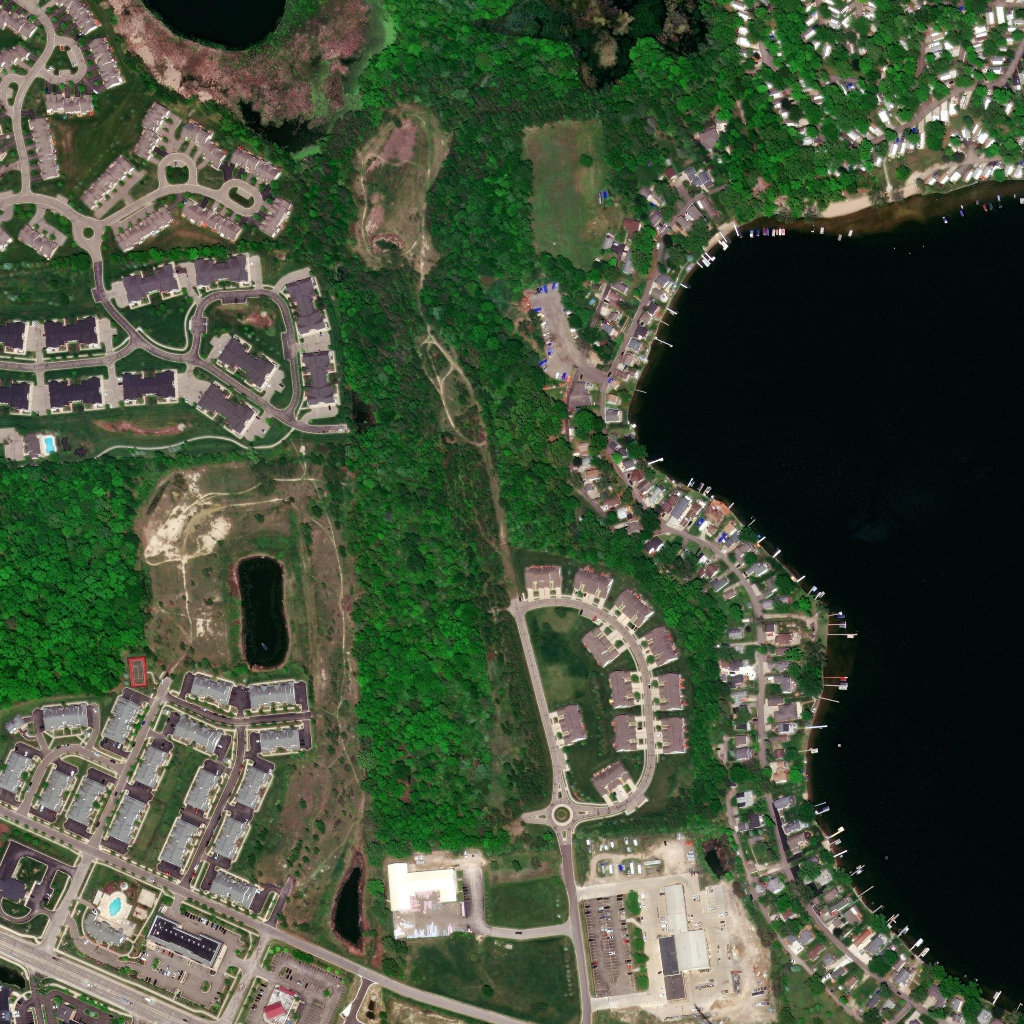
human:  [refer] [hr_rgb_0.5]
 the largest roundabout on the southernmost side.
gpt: <box>[[53, 77, 56, 81, 0]]</box>

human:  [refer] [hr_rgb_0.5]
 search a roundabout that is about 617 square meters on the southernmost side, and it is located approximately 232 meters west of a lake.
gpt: <box>[[53, 77, 56, 81, 0]]</box>

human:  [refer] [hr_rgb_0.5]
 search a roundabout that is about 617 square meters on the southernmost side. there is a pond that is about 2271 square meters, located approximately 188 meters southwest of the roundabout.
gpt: <box>[[53, 77, 56, 81, 0]]</box>